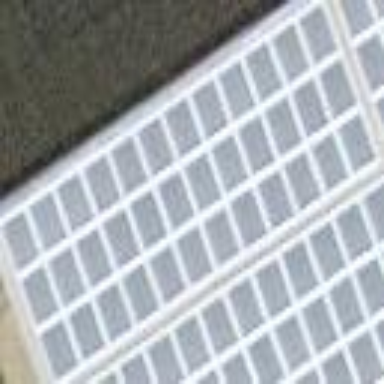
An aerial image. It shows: Small solar photovoltaic panel used as generator to produce electricity.